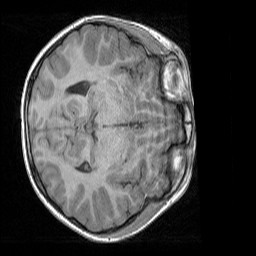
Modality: T1w
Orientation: axial
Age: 7
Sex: male
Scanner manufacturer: siemens
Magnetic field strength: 3 T
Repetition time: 1.65 s
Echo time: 0.00203 s